Question: Here's the part of the HTML:
'''
<fieldset>
<table class="pensioners-view-tbl-pension-info"
</table>
<fieldset>
'''
Here's the CSS related to those two elements:
'''
fieldset { border-radius:7px;padding-top:15px;}
.pensioners-view-tbl-pension-info { margin-left: 5%;}
'''
And here' the sanpshot of the UI:
As you can see I have not set any constraints regarding the right margins, neither in fieldset as padding-right, nor in the table itself as margin-right. How can I remove the right margin of the table, at least shift it to the right a bit?
I've tried to set the table width to 100% but it doesn't work, it just crosses away the fieldset.
EDIT: Here's the <URL>
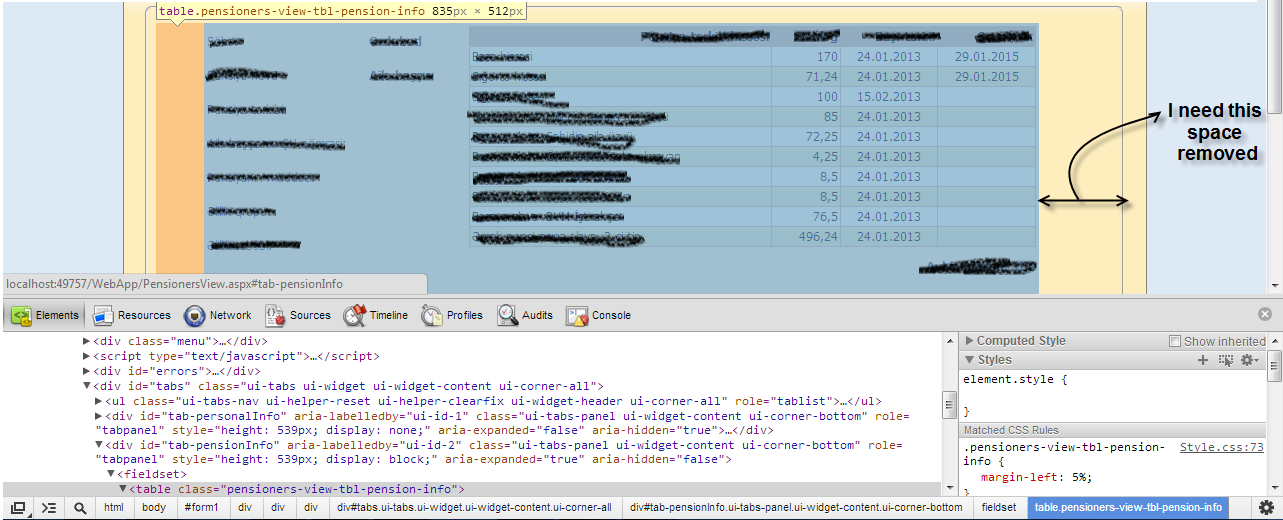
Answer: Remove the margin on the table, give it a 100% width. Then add padding to the fieldset.
You forgot to remove the margin, which offsets the entire width against the fieldset.